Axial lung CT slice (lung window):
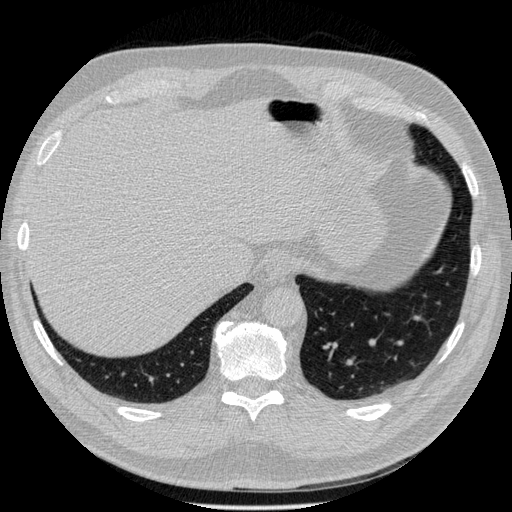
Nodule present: no